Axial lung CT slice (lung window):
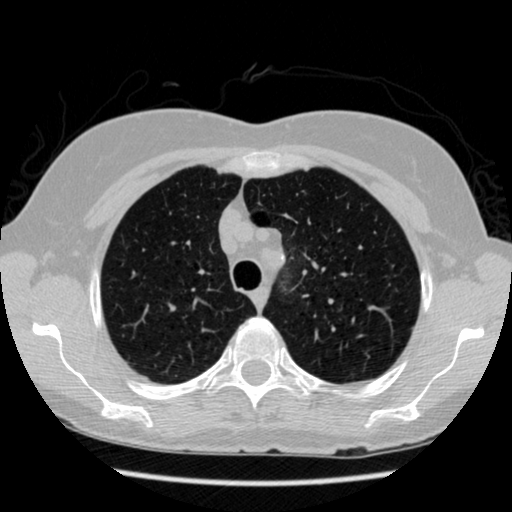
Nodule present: no